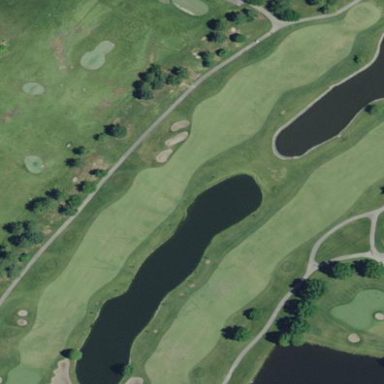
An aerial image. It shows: Grassy area designated as golf fairway.